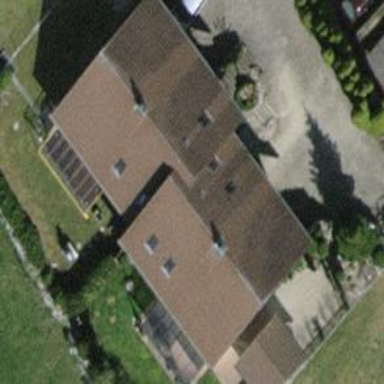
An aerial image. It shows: Building with tiled roof.